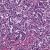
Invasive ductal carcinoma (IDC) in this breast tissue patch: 1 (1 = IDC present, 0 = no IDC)